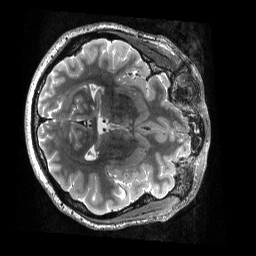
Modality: T2w
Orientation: axial
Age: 39
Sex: male
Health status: ill
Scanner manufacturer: siemens
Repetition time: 3.2 s